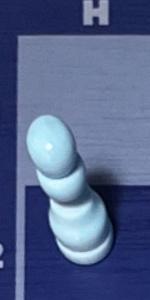
Label: Pawn_White